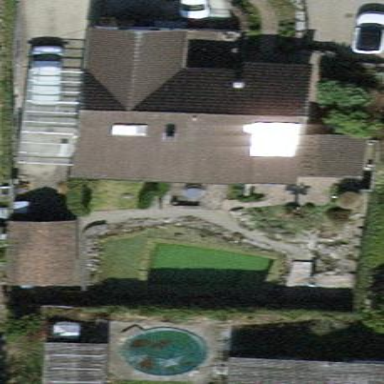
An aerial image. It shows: Detached building with gabled roof.